Question: When I click Run All tests in view, it's running but not showing that tests are passed or failed. I mean it's showing blue marks as shown before]

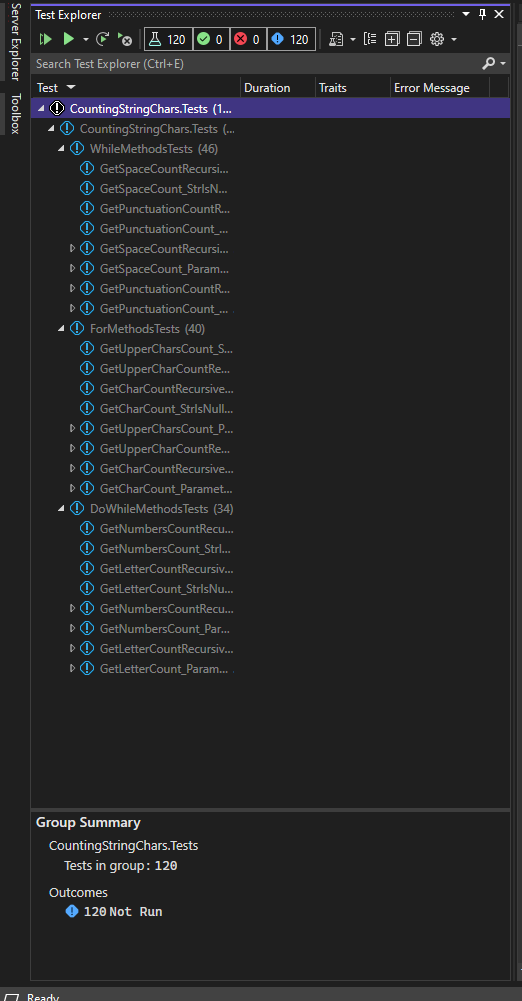
Answer: Try invoking them by running the command in console
'''
dotnet test
'''
If that doesn't help it could be that the 'NUnit 3 Test Adapter' is missing and you need to reinstall it.
I also suggest you to view the error output of your test runner to get some more information by opening the output panel (by clicking on view-->output), then choosing "tests" (from the 'Show output from' dropdown) and you'll get the specific problem.